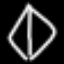
Label: diamond